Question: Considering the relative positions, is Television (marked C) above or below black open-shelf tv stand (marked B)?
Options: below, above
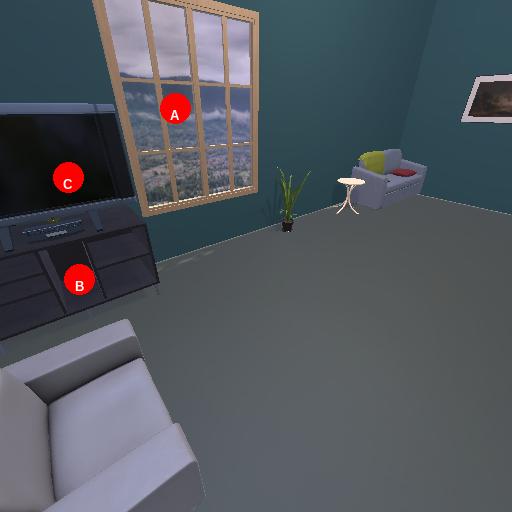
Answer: below